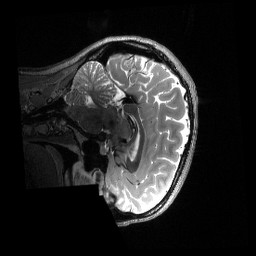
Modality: T2w
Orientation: sagittal
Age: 33
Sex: female
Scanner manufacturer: siemens
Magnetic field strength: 3 T
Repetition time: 3.2 s
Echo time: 0.563 s